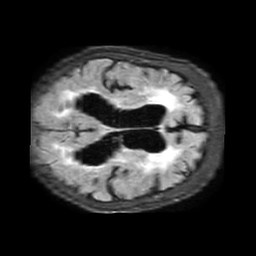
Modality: FLAIR
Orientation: axial
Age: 62
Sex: female
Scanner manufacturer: philips
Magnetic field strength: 1.5 T
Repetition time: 6 s
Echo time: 0.1025 s